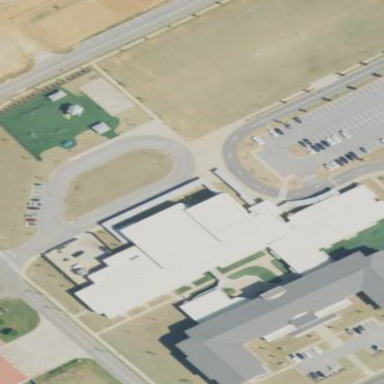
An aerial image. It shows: School building.